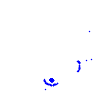
Particle: pion